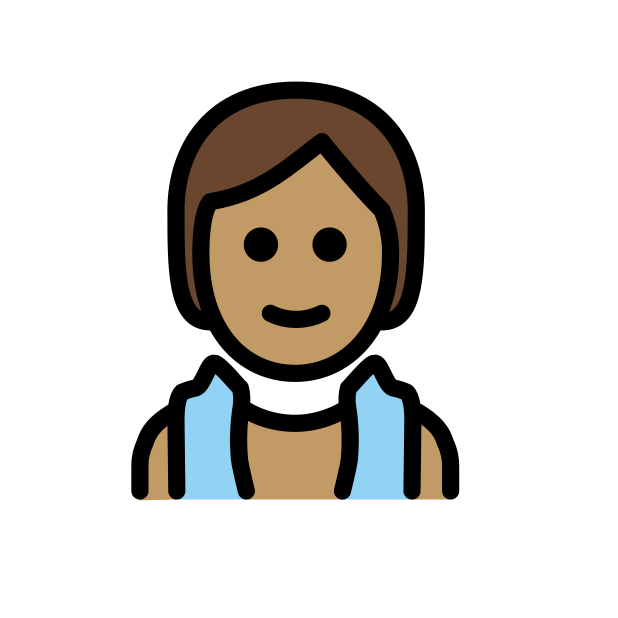
person in steamy room: medium skin tone